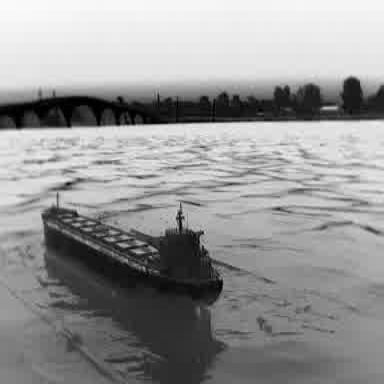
There is a liner in the infrared image.